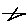
Label: star